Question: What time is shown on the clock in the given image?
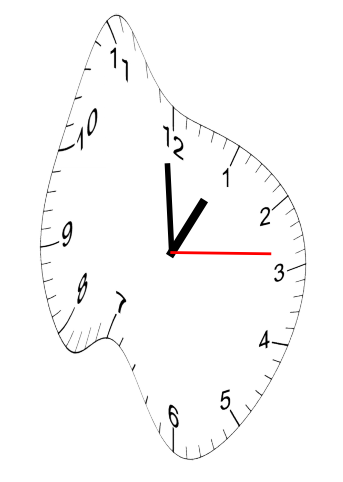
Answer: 12:59:14